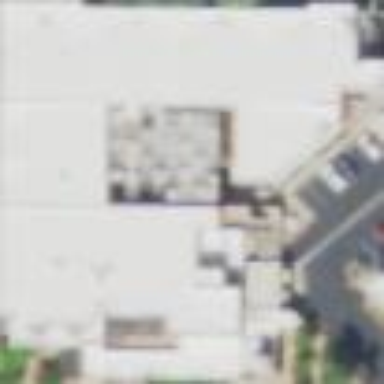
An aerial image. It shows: Commercial building.